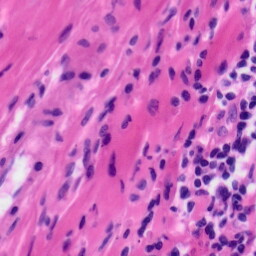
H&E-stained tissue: Tonsil